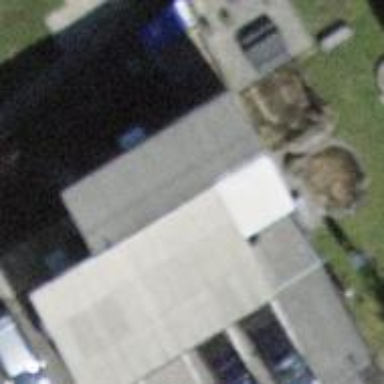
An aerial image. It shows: Garage building.